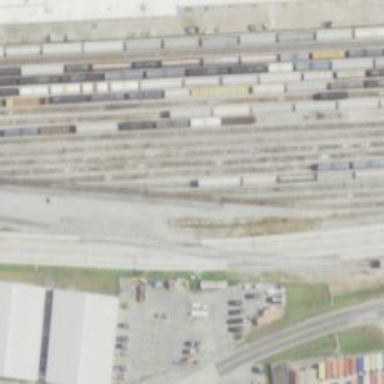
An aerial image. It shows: Railway yard.